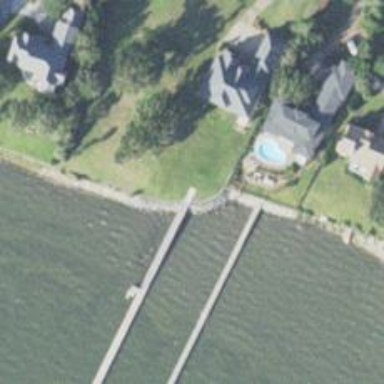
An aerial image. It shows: Man-made pier.